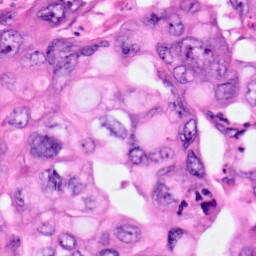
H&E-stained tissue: Pancreatic